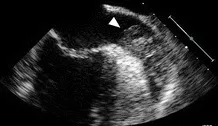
Transesophageal echocardiography, MRI, laboratory data for the coagulation system and administration of medicine. B; Acute multiple ischemic stroke due to NVAF in MRI (T2-weighted image).
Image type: radiology (ultrasound)